Aerial crown-view tile of a tropical tree (Barro Colorado Island, Panama), acquired 20250616:
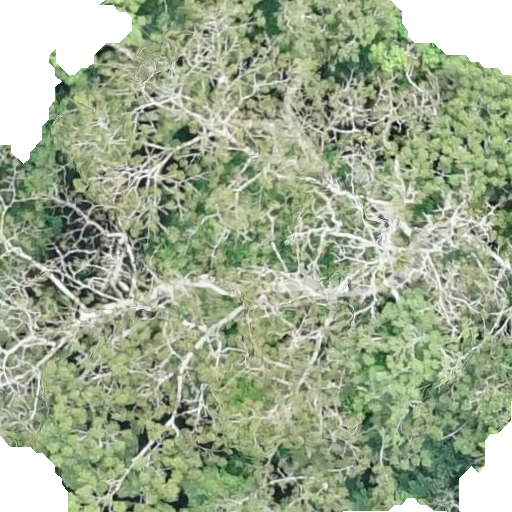
Species: Ceiba pentandra
GBIF accepted scientific name: Ceiba pentandra
Crown area: 429.048 m²